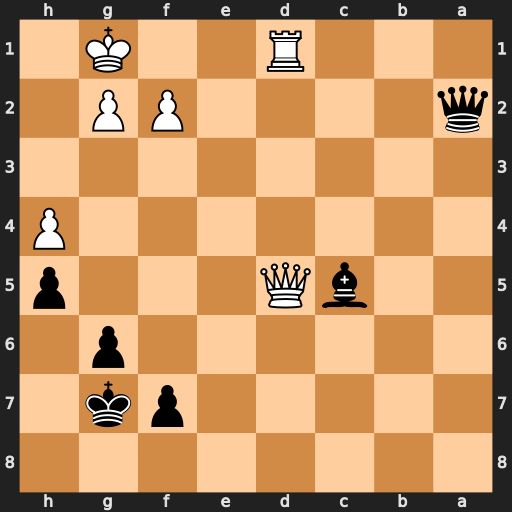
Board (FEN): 8/5pk1/6p1/2bQ3p/7P/8/q4PP1/3R2K1
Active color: b
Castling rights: -
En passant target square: -
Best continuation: Qxf2+ Kh2 Qxh4#